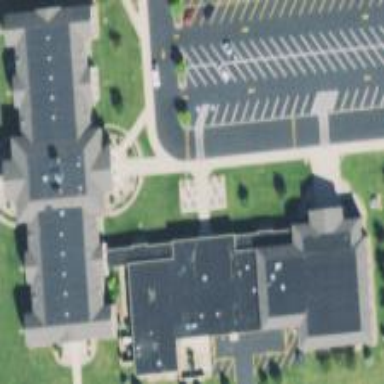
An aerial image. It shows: Colonial revival-style building that serves as school.